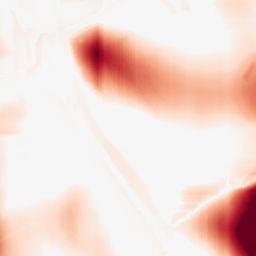
Category: morphological
Decomposition family: rolling_ball
Decomposition parameters: radius: 50
Upsampling method: quartic
Upsampling parameters: scale: 4
Upsampling scale: 4